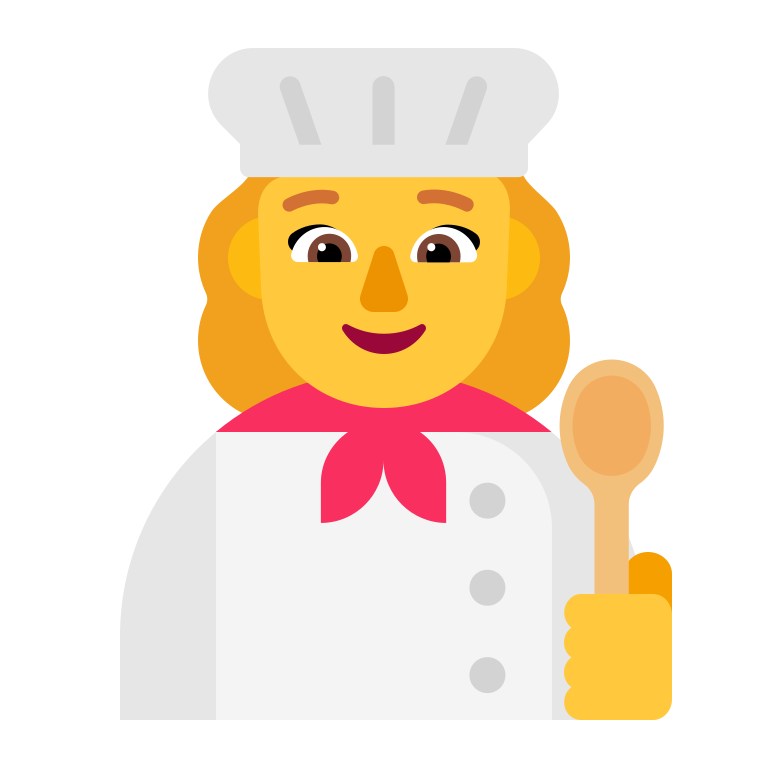
woman cook flat default